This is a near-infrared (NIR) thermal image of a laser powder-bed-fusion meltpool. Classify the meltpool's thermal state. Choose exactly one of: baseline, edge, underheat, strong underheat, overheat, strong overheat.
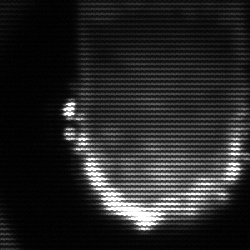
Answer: baseline